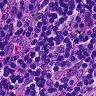
Metastatic tissue present: no